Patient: sex M, age 71
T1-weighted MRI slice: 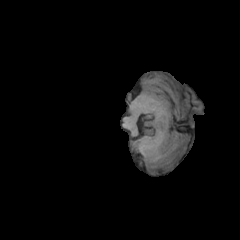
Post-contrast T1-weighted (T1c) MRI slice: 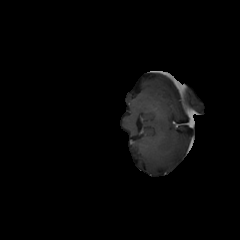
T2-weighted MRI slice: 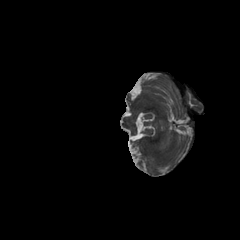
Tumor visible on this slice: no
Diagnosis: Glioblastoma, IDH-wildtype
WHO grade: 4